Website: lowes
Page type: delivery-shipping
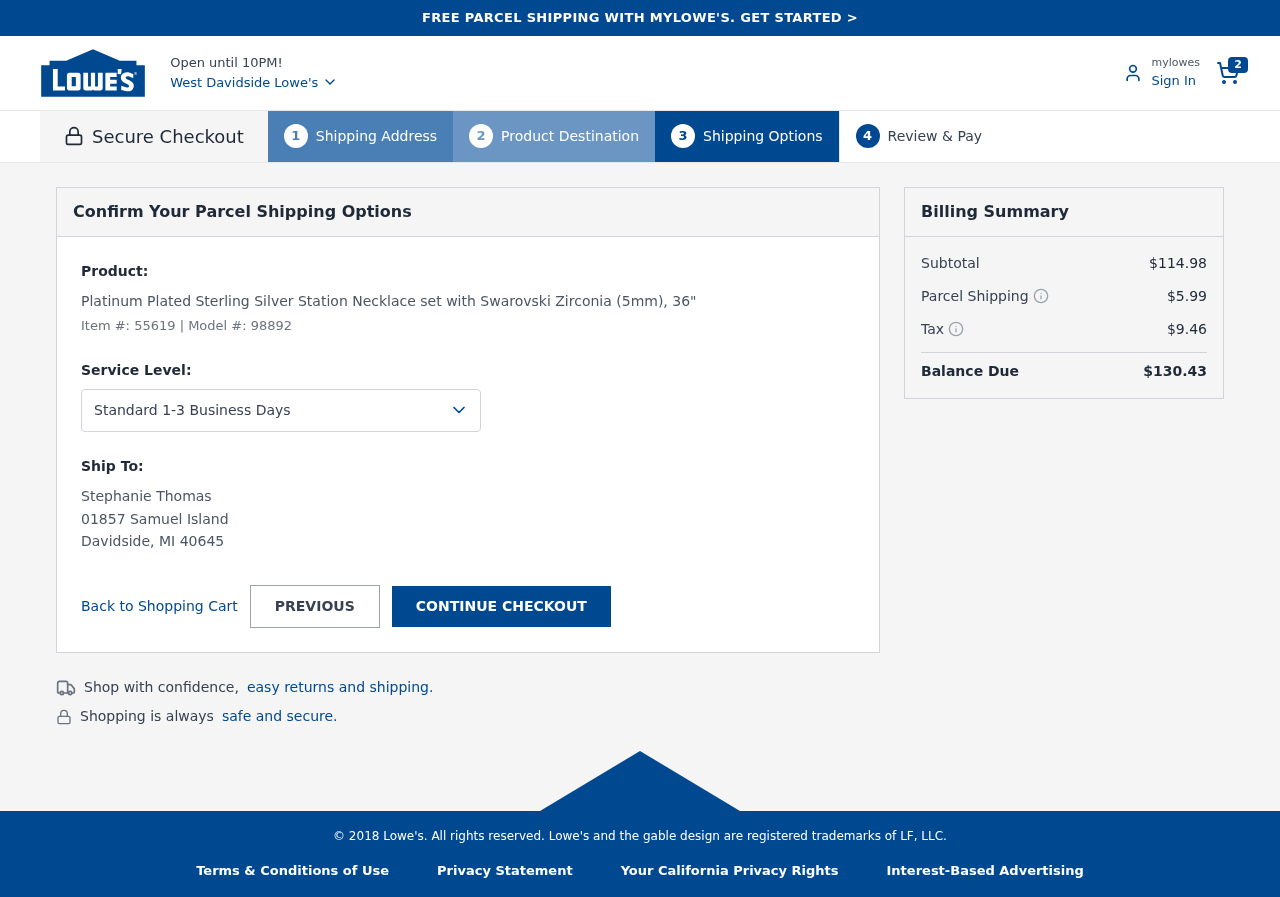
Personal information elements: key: PII_CITY
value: Davidside
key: PII_CITY_STATE_ZIP
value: Davidside, MI 40645
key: PII_FULLNAME
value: Stephanie Thomas
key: PII_STREET
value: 01857 Samuel Island
Product elements: key: PRODUCT1_NAME
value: Platinum Plated Sterling Silver Station Necklace set with Swarovski Zirconia (5mm), 36"
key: PRODUCT1_ITEM_NUMBER
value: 55619
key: PRODUCT1_MODEL_NUMBER
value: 98892
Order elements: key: ORDER_NUM_ITEMS
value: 2
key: ORDER_SUBTOTAL
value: $114.98
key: ORDER_SHIPPING_COST
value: $5.99
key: ORDER_TAX
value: $9.46
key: ORDER_TOTAL
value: $130.43